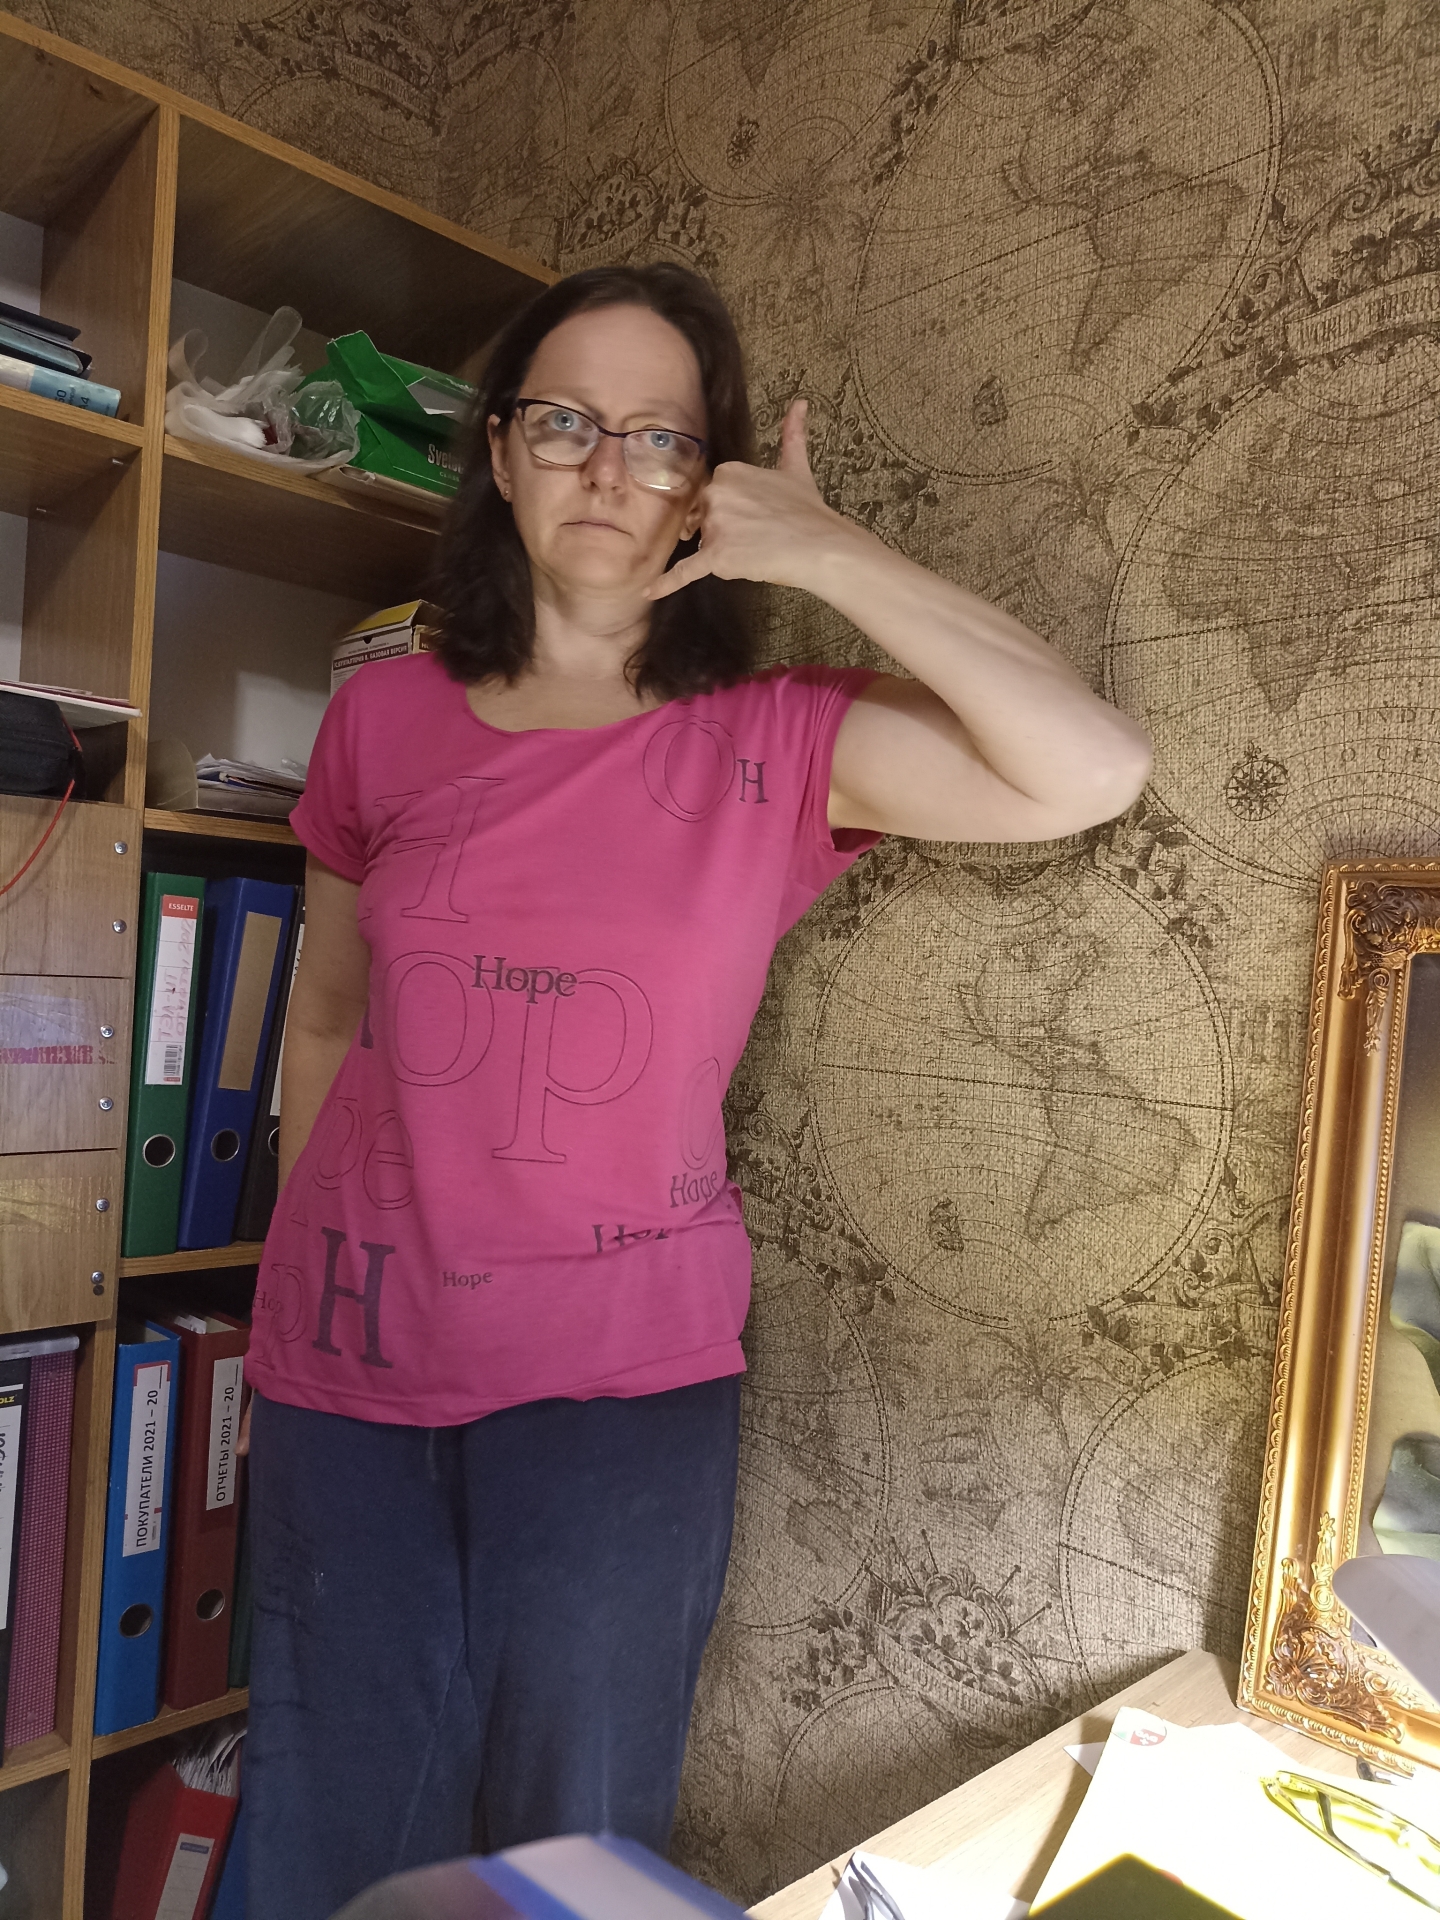
Label: clear